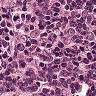
Metastatic tissue present: no